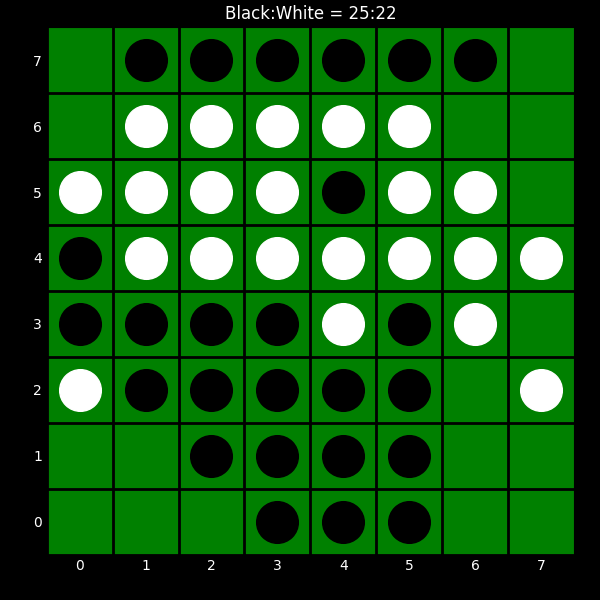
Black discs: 25
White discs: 22